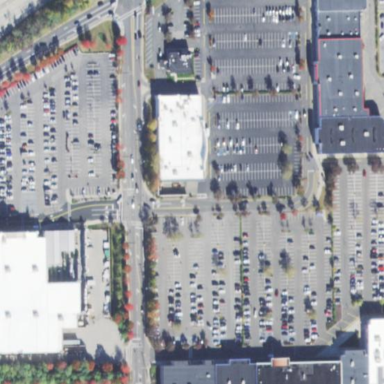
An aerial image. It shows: Retail area.